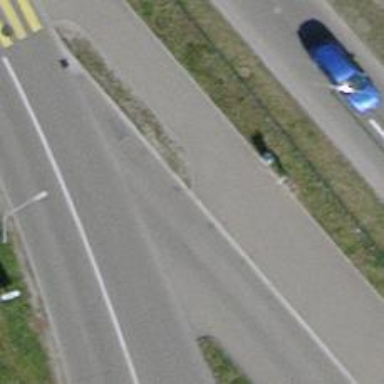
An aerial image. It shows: Platform for public transport on the road.